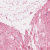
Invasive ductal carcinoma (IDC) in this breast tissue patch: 0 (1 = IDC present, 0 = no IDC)